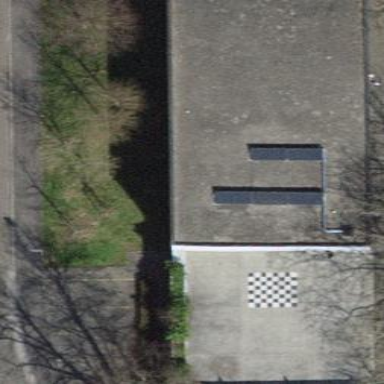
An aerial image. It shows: Flat-roofed school building.